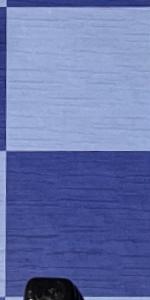
Label: Empty